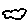
Label: cloud